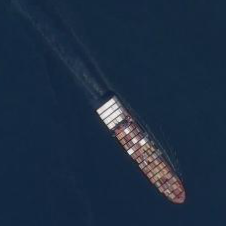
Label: Container_ship